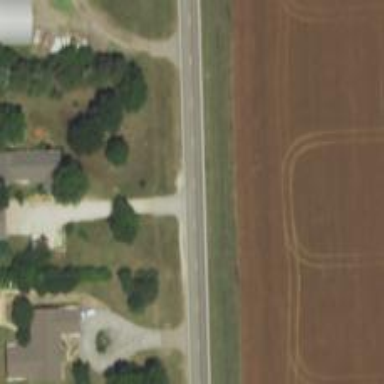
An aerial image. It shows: Driveway leading to service road.